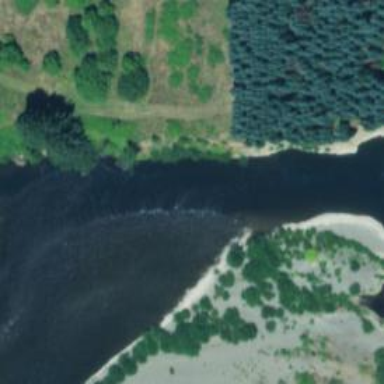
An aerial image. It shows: Beautiful river scene.